Question: I have been given data to create spatial priors for GM WM and CSF for a project involving brain segmentation using the level set method.
I am currently stuck on how to remove the skull from Axial coronal and sagittal vies of the brain? essentially i want to extract the brain and just have the GM, WM and CSF intact.
I have attempted using thresholding and 'regionprops' in matlab but they leave a piece of the skull always and then remove some of the GM etc.
ideally i would like to make it a built in part of my final piece of code.
Thanks in advance for any advice or guidance on this.
The image below is similar to the data I have, except in my case the skull is not perfectly connected.
How would i extract the CSF and GM and WM from this? i am confused as to how to threshold the image for each type of tissue to create a sort of statistical map.

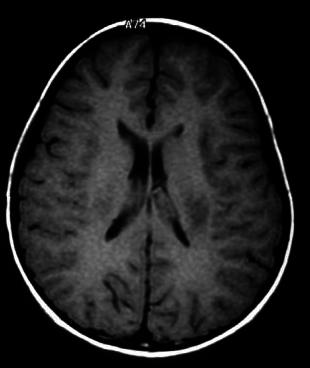
Answer: Without seeing your image, it is hard to tell how and whether the extraction method fits in your case. Yet basically, I guess <URL> are supposed to work.
One example:
'''
I=imread('mri.jpg');
I=rgb2gray(I);
subplot(1,2,1)
imshow(I)
BW=im2bw(I,graythresh(I));
[L,n]=bwlabel(BW);
mask=ismember(L,2:n);
I1=I.*uint8(mask);
subplot(1,2,2)
imshow(I1)
'''
Result (left is the original image, and right is the one after skull removal):